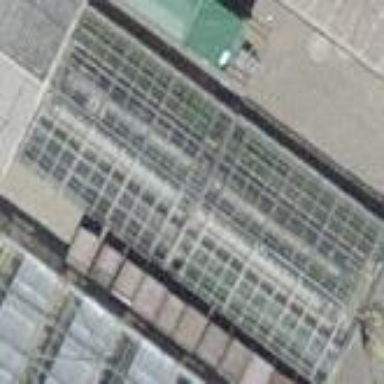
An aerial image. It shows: Greenhouse.